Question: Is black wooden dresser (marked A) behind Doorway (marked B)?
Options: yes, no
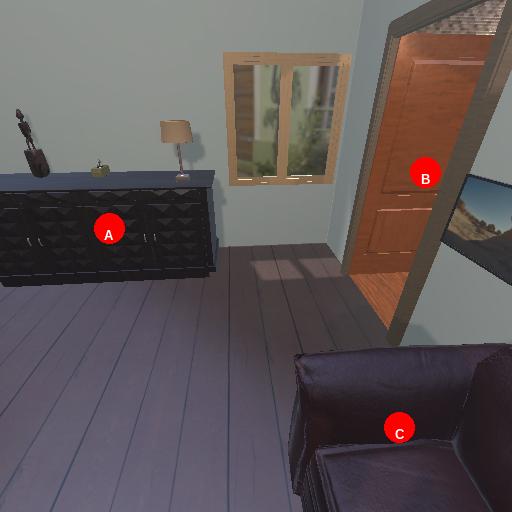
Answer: yes